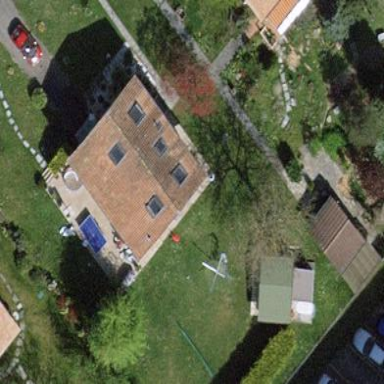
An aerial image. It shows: Garden enclosed by fence.